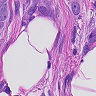
Metastatic tissue present: yes